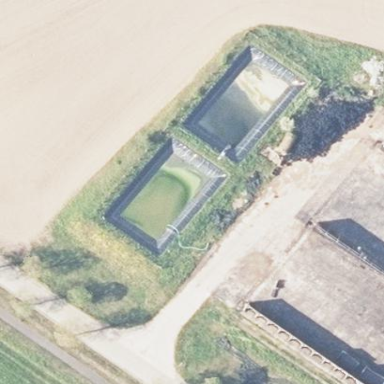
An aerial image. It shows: Pond with natural water.